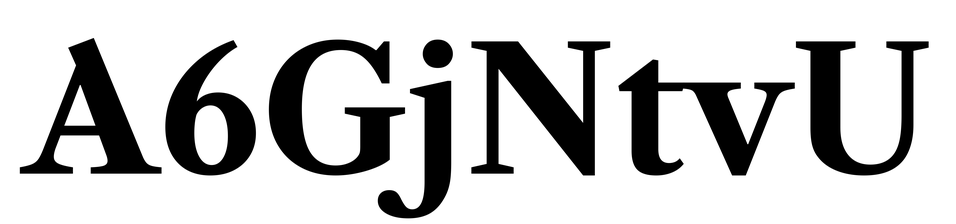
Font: LibreCaslonText_Bold